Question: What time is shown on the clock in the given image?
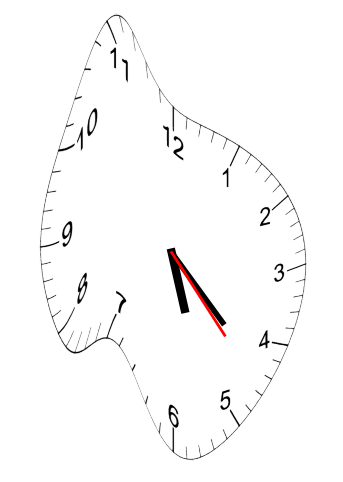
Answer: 05:22:23